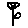
Label: flower